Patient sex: M
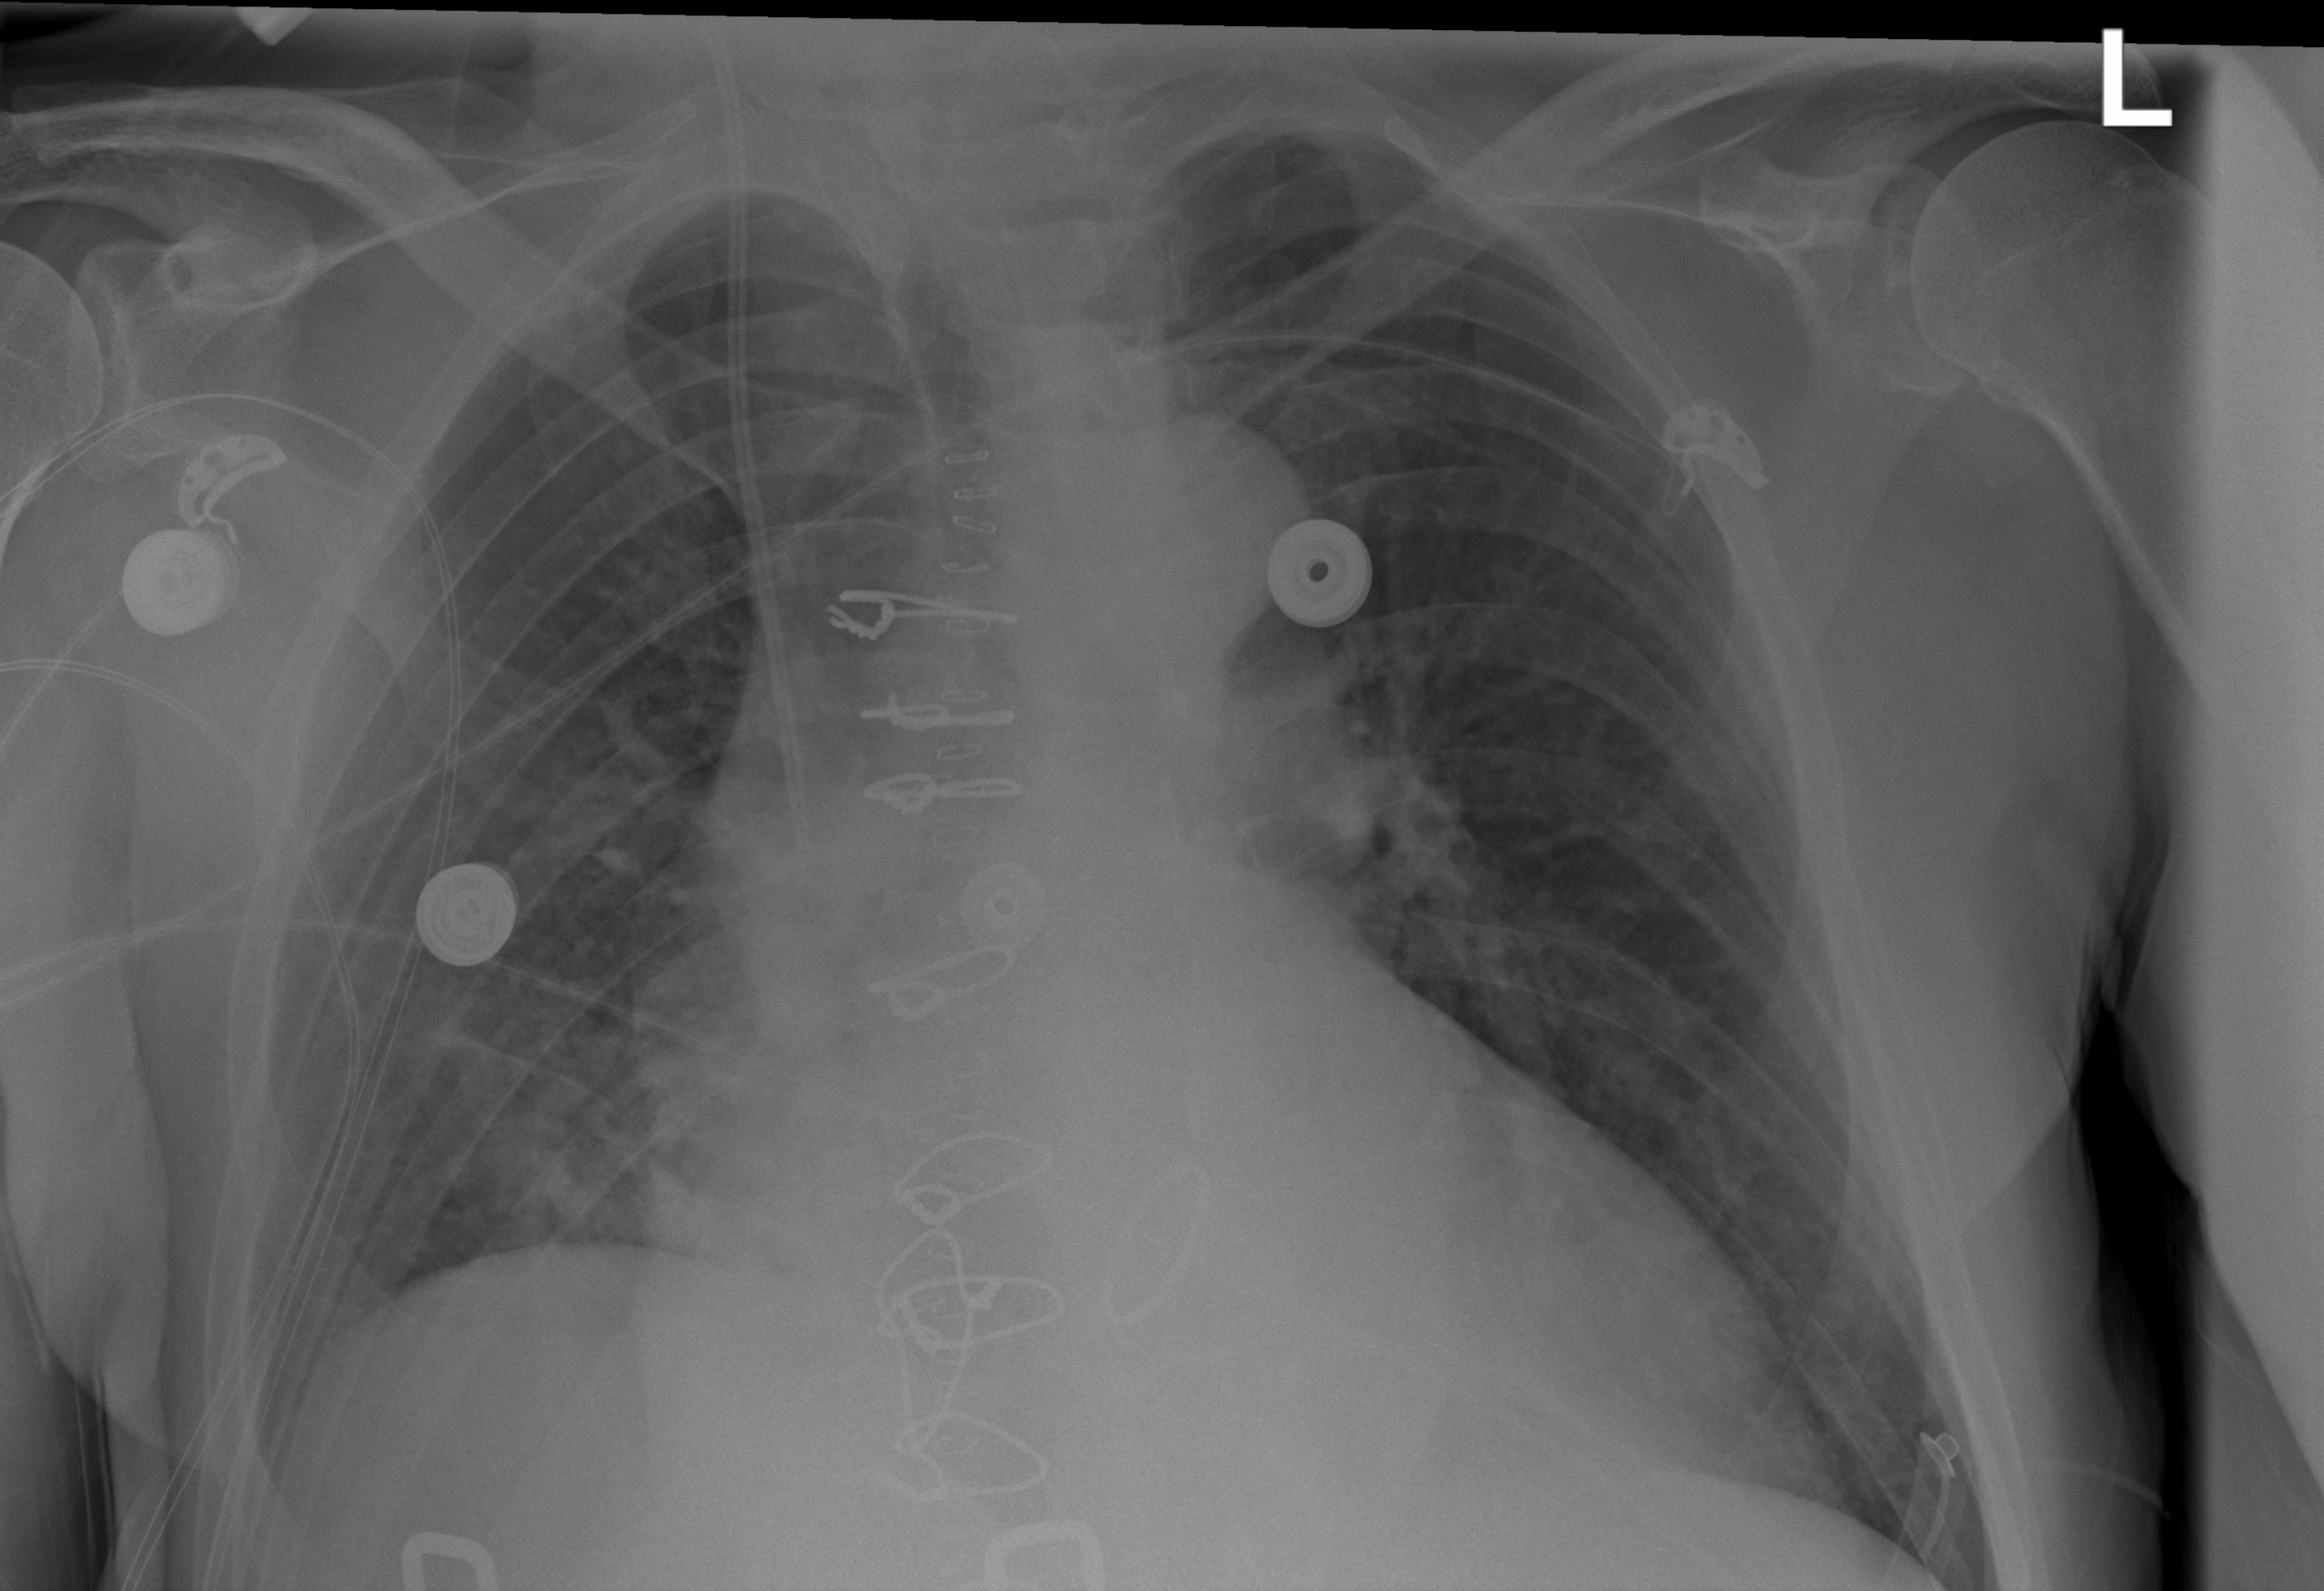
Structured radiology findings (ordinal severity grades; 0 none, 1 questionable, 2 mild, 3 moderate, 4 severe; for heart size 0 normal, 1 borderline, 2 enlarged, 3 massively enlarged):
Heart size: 2
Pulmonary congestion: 1
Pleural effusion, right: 0
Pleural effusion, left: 0
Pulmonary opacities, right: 0
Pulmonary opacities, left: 0
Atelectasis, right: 1
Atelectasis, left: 1